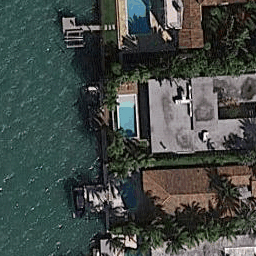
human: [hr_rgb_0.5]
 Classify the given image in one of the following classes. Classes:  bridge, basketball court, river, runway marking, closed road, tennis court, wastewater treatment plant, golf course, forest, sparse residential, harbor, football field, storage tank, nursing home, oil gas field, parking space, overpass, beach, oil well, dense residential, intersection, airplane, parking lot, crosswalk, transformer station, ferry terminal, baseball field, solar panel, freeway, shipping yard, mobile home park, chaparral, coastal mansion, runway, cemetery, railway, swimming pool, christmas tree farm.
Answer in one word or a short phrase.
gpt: coastal mansion